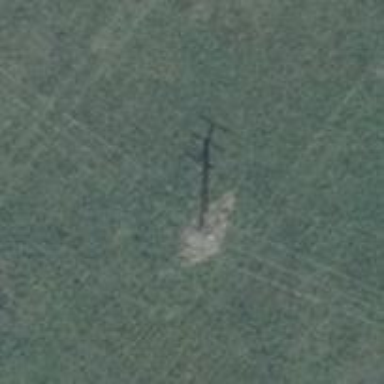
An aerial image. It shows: Power pole.